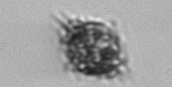
Label: Dictyocha